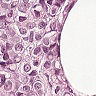
Metastatic tissue present: yes